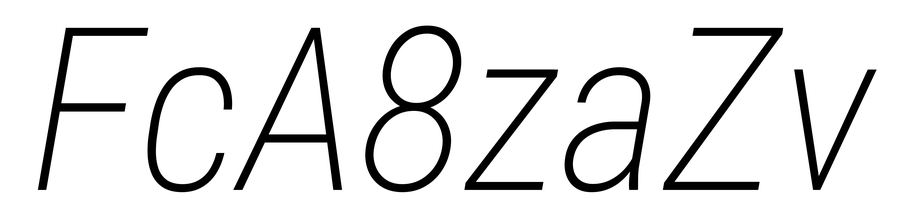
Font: Roboto-Italic_Condensed_ExtraLight_Italic